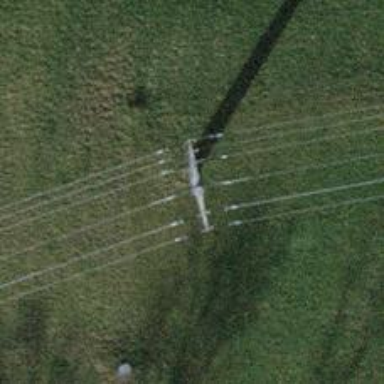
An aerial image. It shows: Concrete power pole.